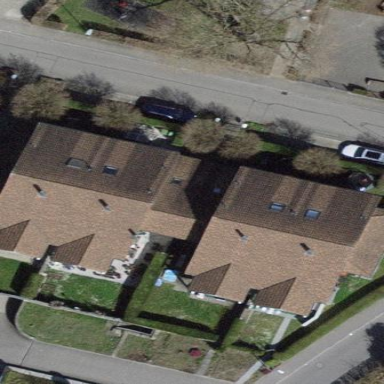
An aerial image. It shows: Terrace building.